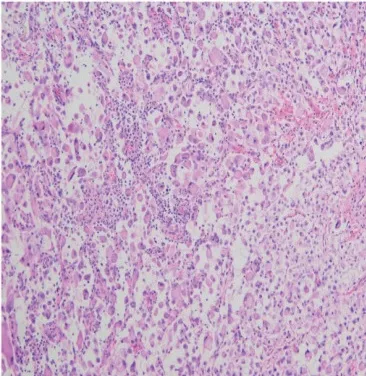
Primary tumor histology. Under higher magnification (x100), the lesion is composed of pleomorphic eosinophilic cells with prominent nucleoli.
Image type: pathology (h&e)